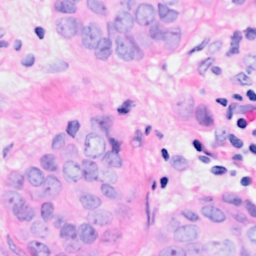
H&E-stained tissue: Breast